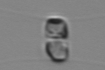
Label: Chaetoceros_similis